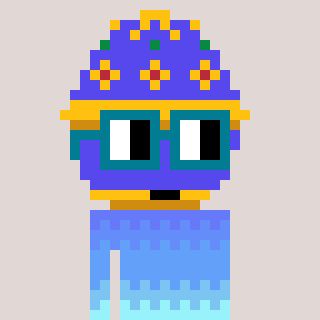
a pixel art character with square dark green glasses, a faberge-shaped head and a bege-colored body on a warm background